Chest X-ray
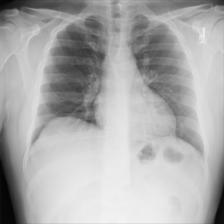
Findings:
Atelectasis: negative
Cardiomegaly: negative
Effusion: negative
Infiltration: negative
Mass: negative
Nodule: negative
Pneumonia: negative
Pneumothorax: negative
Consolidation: negative
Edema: negative
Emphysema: negative
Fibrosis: negative
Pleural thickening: negative
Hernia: negative